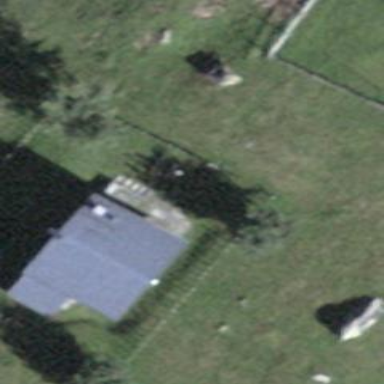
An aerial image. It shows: Simple house.